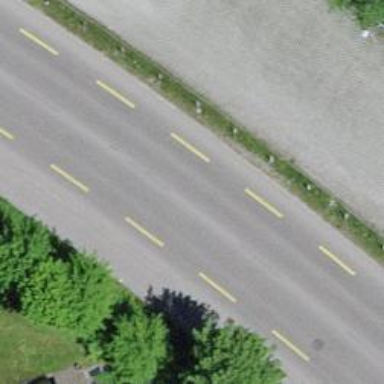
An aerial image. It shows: Secondary road with advisory cycle lane.